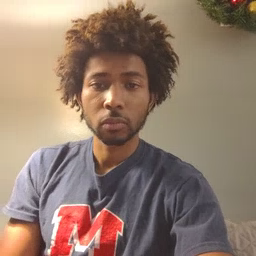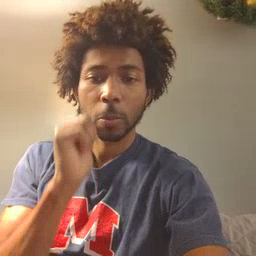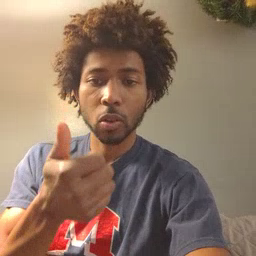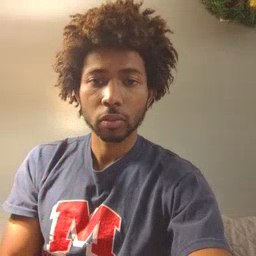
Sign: tomorrow